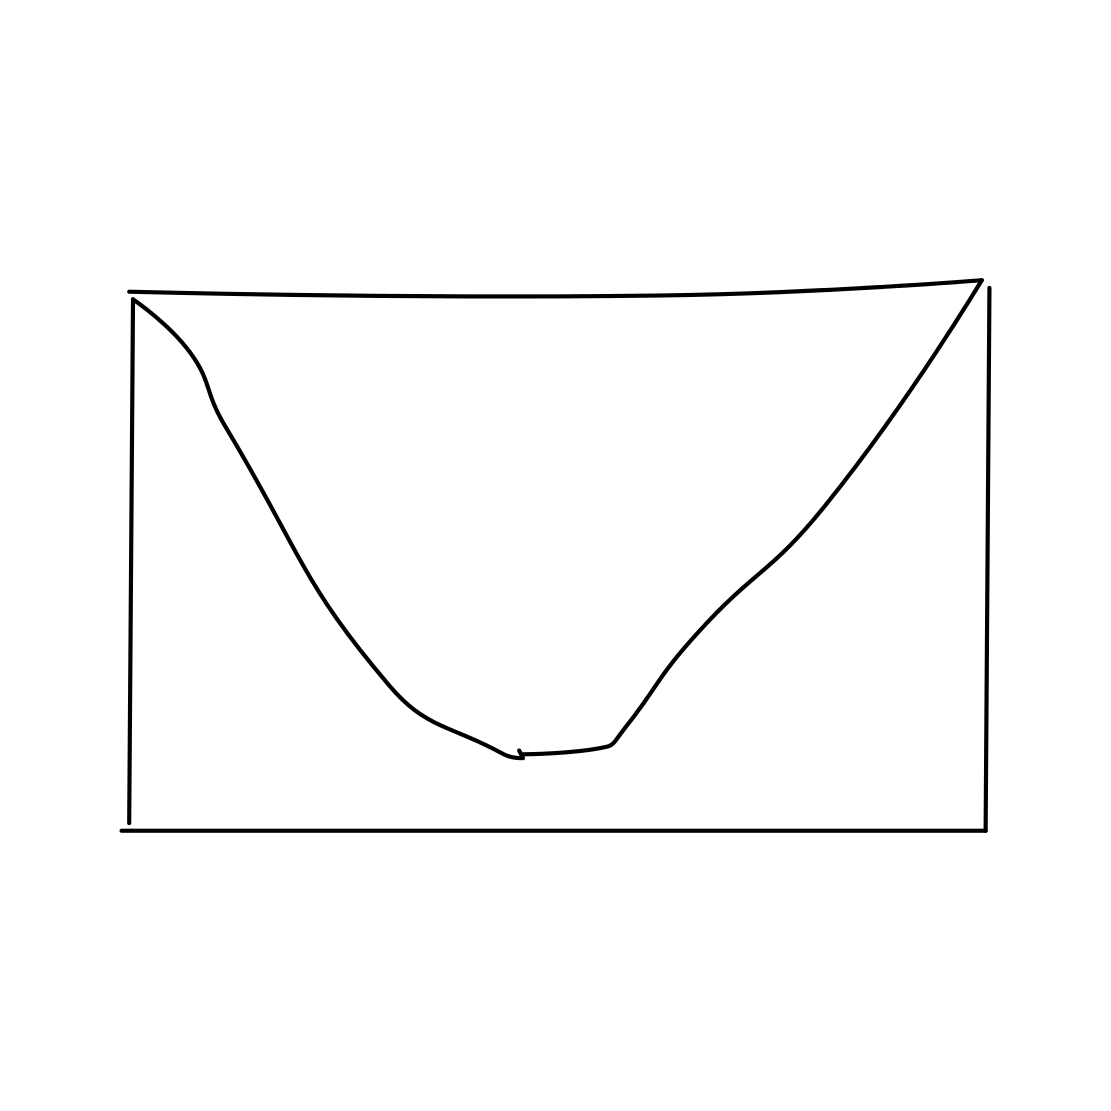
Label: envelope